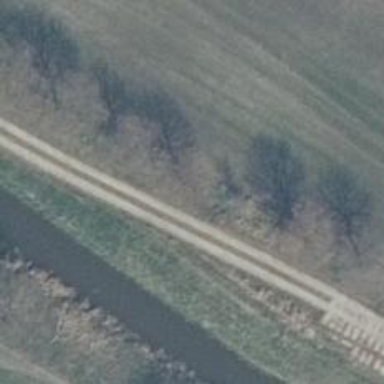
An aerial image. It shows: Row of trees in natural setting.